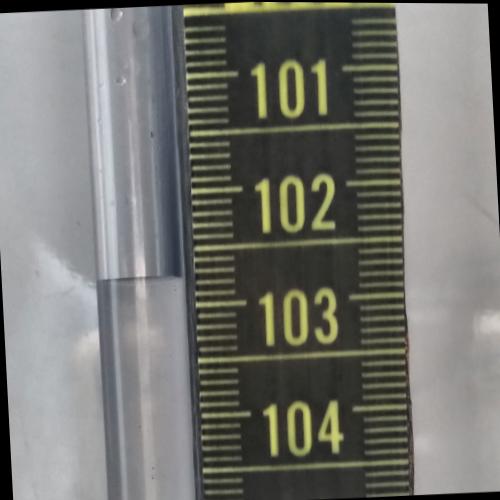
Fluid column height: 102.7 cm